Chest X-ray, PA view. Patient: 29 years old, sex F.
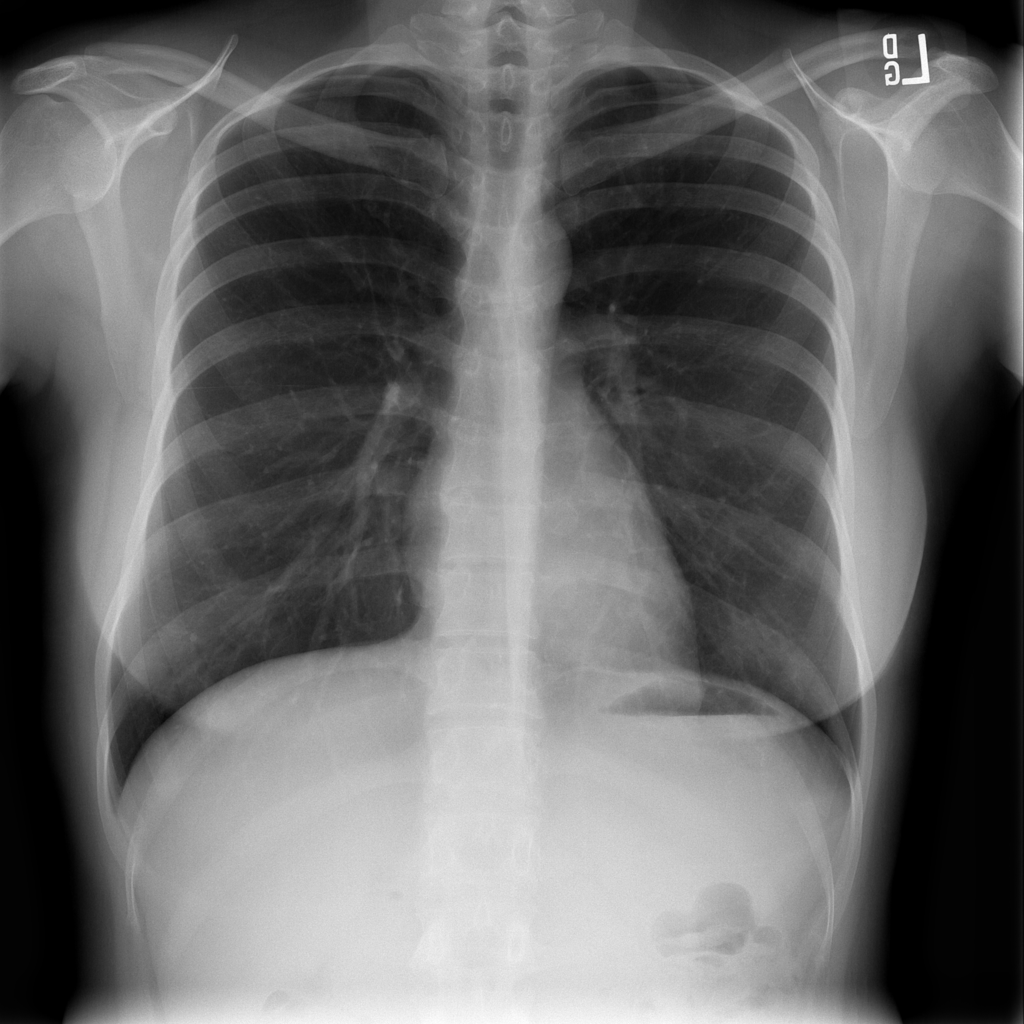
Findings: No Finding